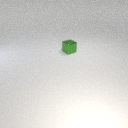
small green metal cube